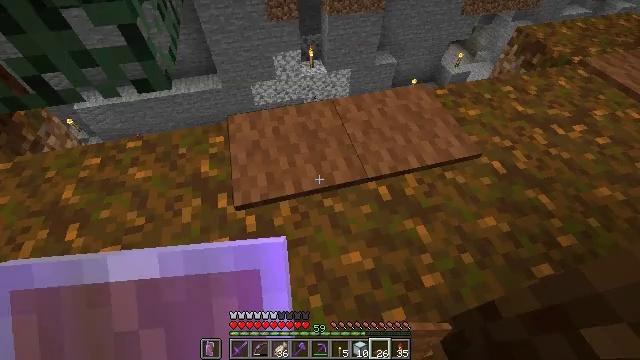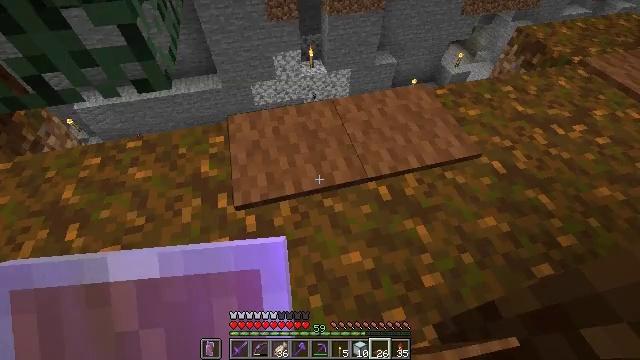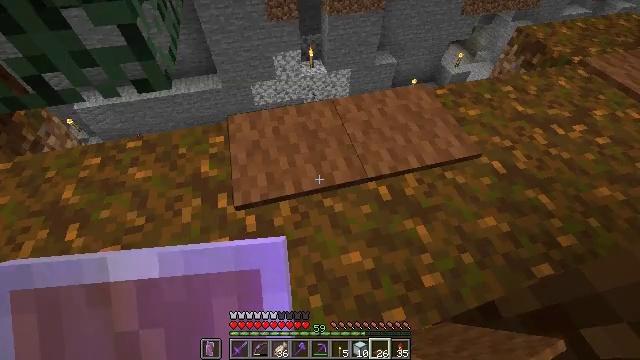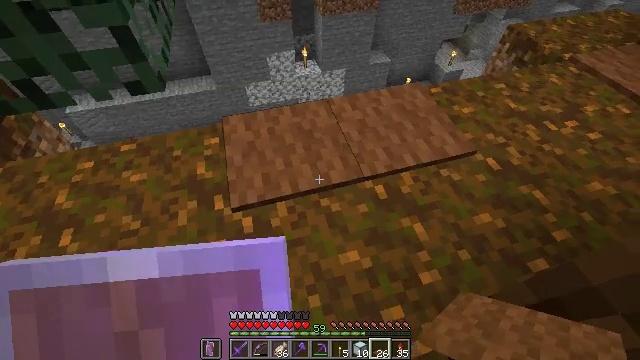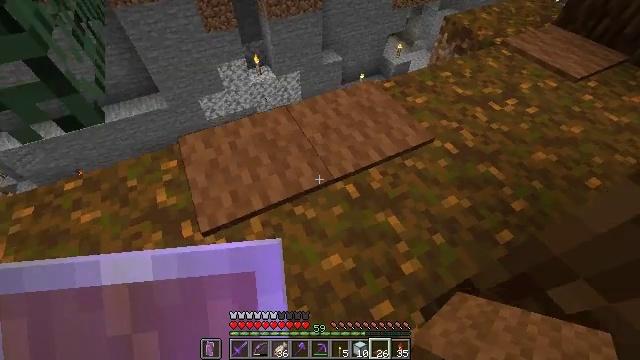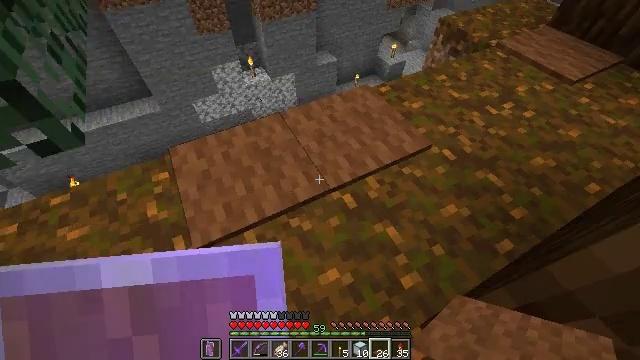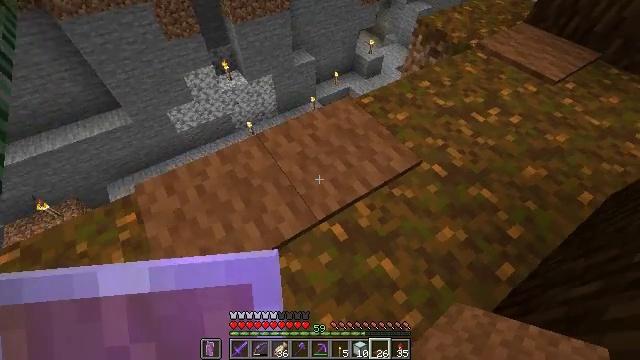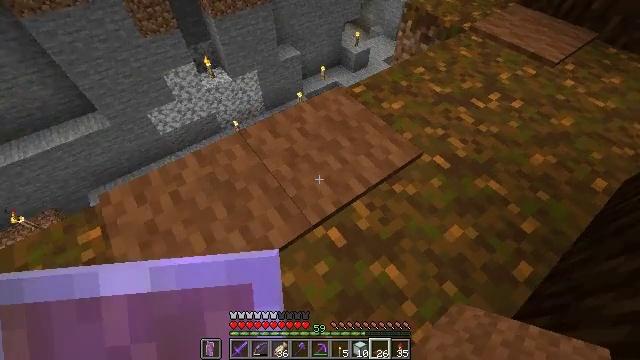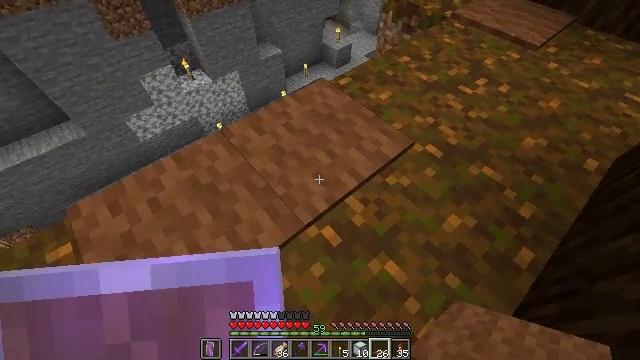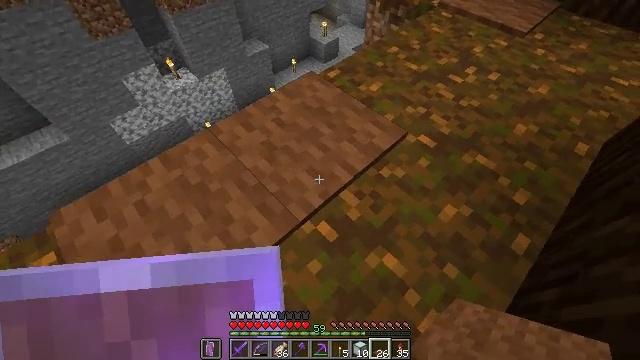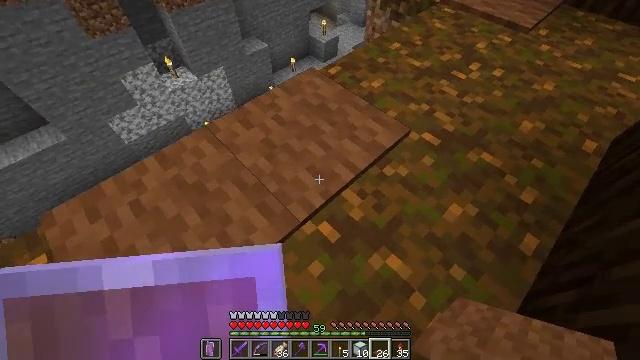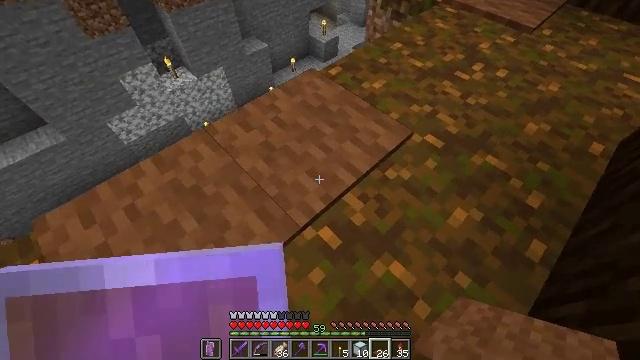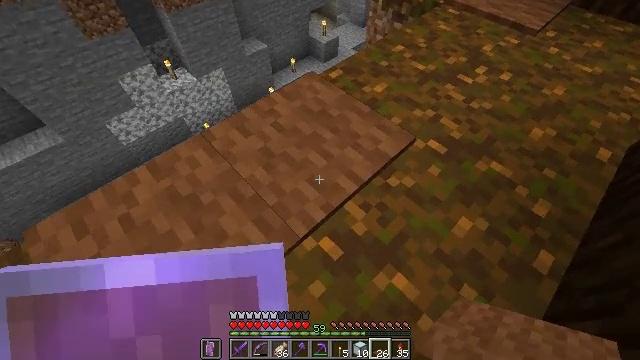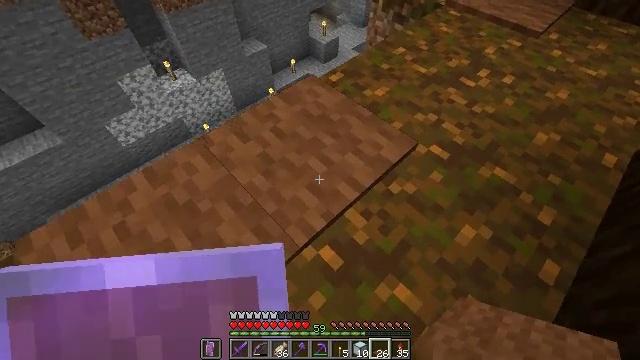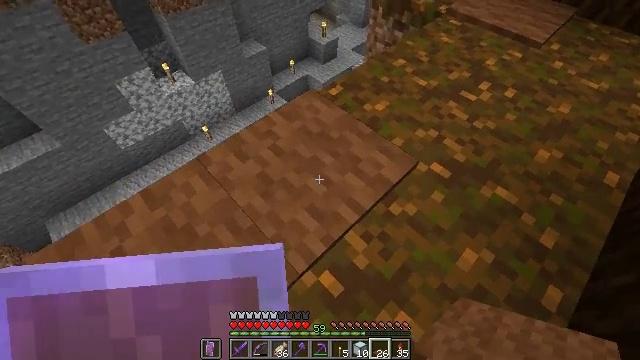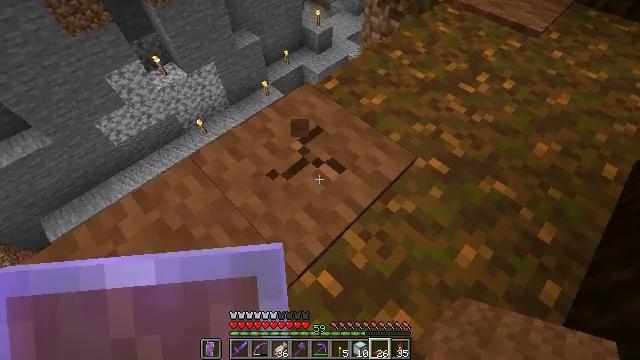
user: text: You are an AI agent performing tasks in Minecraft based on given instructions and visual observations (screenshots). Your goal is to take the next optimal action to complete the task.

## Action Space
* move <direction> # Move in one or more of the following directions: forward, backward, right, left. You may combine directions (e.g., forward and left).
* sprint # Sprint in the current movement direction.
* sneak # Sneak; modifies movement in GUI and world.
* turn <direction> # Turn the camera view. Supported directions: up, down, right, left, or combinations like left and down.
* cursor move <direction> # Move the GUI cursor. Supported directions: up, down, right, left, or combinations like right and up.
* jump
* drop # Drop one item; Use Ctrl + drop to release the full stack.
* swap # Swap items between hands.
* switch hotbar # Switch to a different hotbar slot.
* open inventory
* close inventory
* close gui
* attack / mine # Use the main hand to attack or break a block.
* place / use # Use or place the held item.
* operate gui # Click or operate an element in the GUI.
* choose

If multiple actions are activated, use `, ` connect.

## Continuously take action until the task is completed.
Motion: motion action
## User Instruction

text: Pick up the brown carpet.
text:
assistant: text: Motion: no_op
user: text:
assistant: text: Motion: no_op
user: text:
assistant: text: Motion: turn right
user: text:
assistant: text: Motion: move forward, turn right
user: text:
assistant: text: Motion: move forward, turn right
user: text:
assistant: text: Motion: move forward, sneak, turn right
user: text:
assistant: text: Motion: sneak, turn right
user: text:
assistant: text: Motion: sneak, turn right
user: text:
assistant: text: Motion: sneak, turn right
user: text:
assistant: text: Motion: move forward, sneak
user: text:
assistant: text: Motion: move forward, sneak
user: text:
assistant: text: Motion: move forward, sneak
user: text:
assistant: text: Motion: move forward, sneak
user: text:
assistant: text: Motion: move forward, sneak
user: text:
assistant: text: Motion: move forward, sneak, turn right and down, attack / mine
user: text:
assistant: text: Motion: move forward, sneak, attack / mine
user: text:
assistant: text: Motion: move forward, sneak, turn down, attack / mine
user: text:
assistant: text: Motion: move forward, sneak, turn down, attack / mine
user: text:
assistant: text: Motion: move forward, sneak, attack / mine
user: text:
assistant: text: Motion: move forward, sneak
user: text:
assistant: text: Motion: move forward, sneak
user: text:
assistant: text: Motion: move forward, sneak
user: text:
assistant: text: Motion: sneak